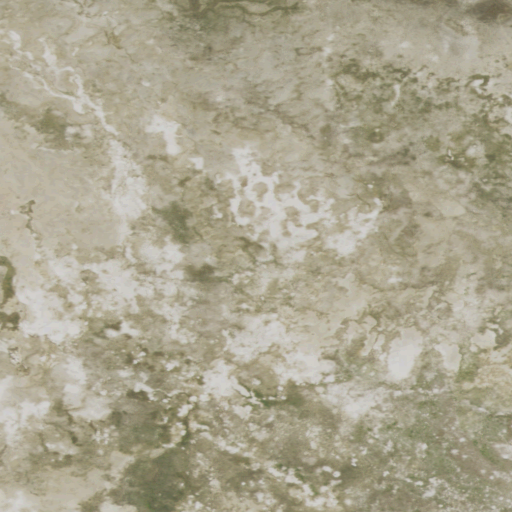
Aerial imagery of plain(s) in Wyoming named Fountain Flats containing shrub, herbaceous wetlands, woody wetlands, and barren land